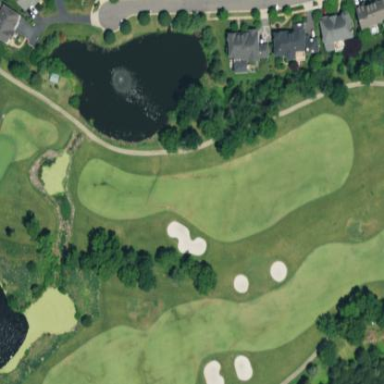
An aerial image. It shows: Well-maintained grassy area designated as golf fairway for the sport of golf. The grass is neatly mown.